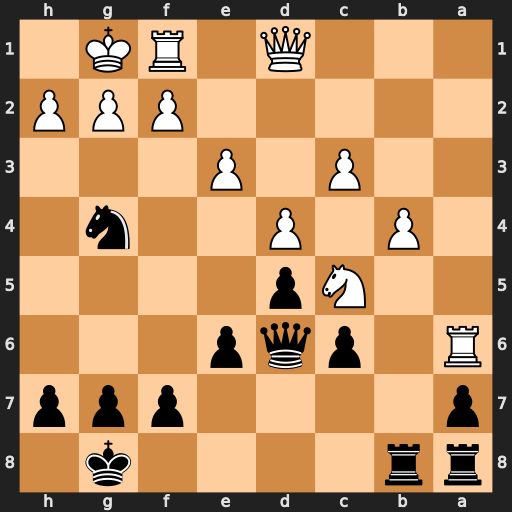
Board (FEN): rr4k1/p4ppp/R1pqp3/2Np4/1P1P2n1/2P1P3/5PPP/3Q1RK1
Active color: b
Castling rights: -
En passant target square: -
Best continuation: Qxh2#